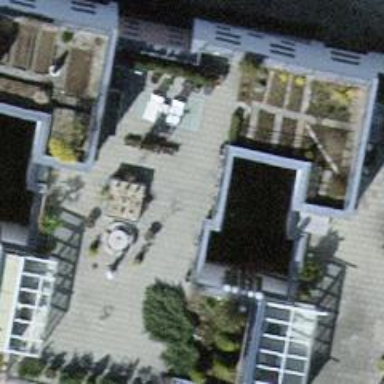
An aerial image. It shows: Apartments building with flat silver roof. The building color is whitesmoke.